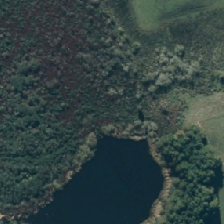
Land cover: herbaceous_freshwater_vege